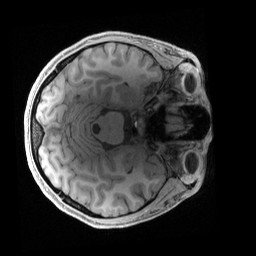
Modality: T1w
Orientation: axial
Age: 30
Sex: female
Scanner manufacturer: siemens
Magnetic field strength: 3 T
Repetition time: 2.4 s
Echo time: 0.00241 s